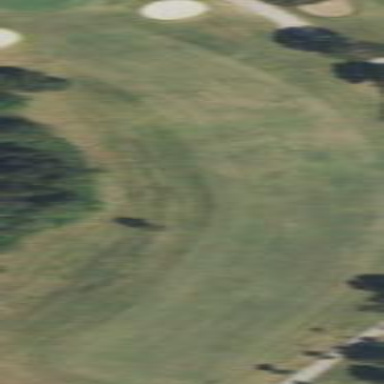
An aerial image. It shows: Grassy area designated as golf fairway.